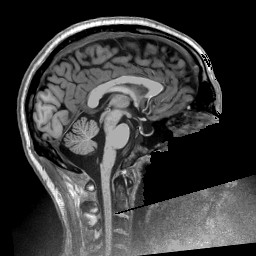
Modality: T1w
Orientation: sagittal
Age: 30
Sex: male